Field crop: tomato
Growth stage: 1
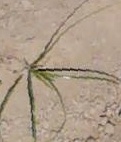
Species: cyperus